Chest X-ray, PA view. Patient: 10 years old, sex M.
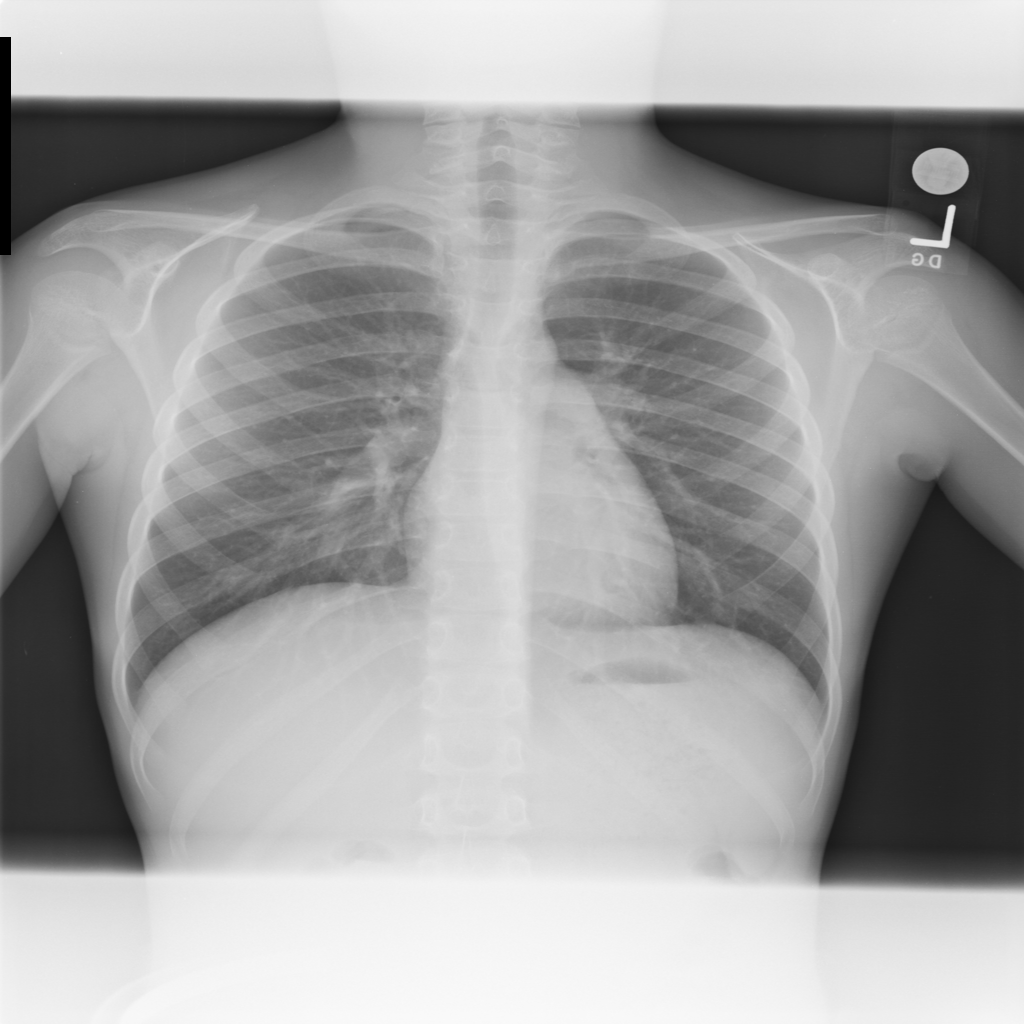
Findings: No Finding